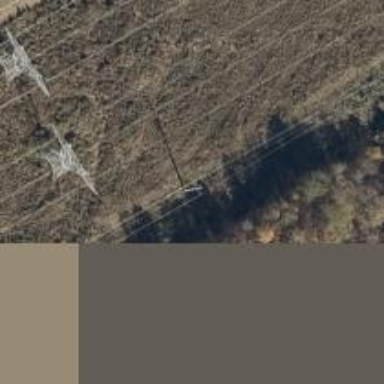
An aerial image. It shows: Power pole.